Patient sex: M
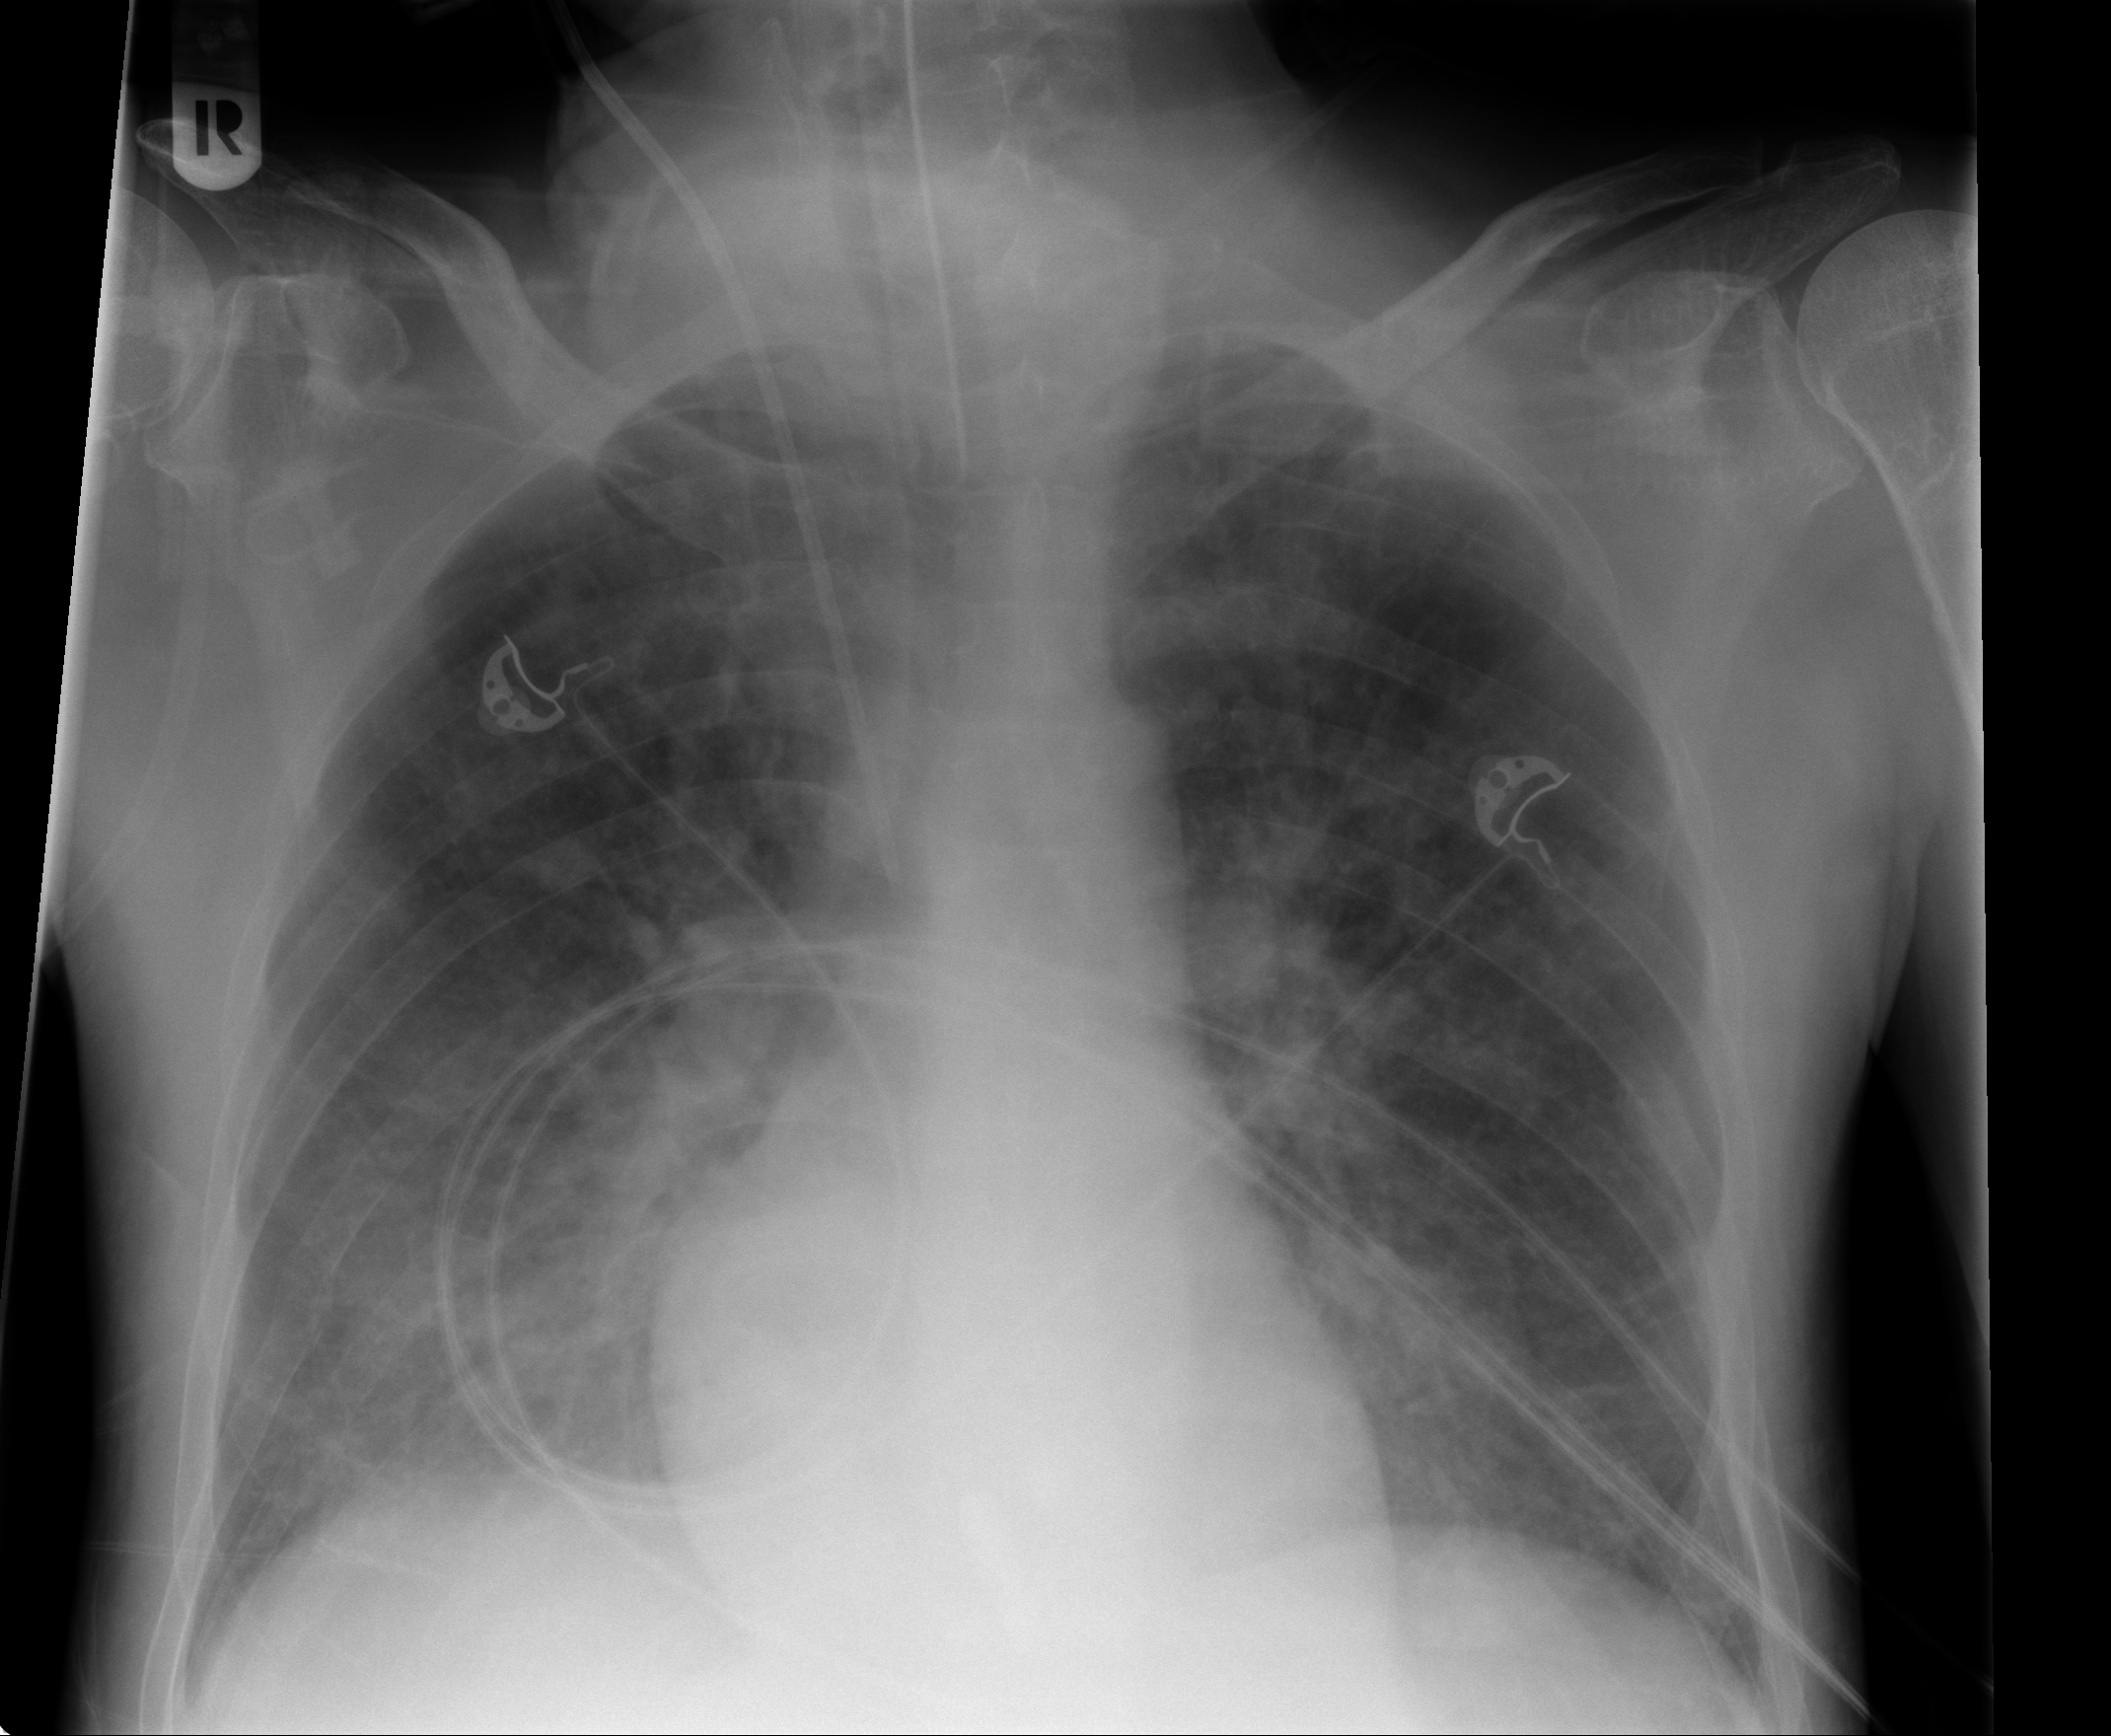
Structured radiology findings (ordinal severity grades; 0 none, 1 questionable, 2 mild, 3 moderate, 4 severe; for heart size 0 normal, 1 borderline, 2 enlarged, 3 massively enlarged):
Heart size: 0
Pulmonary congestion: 2
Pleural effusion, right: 0
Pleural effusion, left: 0
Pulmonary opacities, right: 2
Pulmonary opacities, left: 2
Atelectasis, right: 0
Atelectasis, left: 0